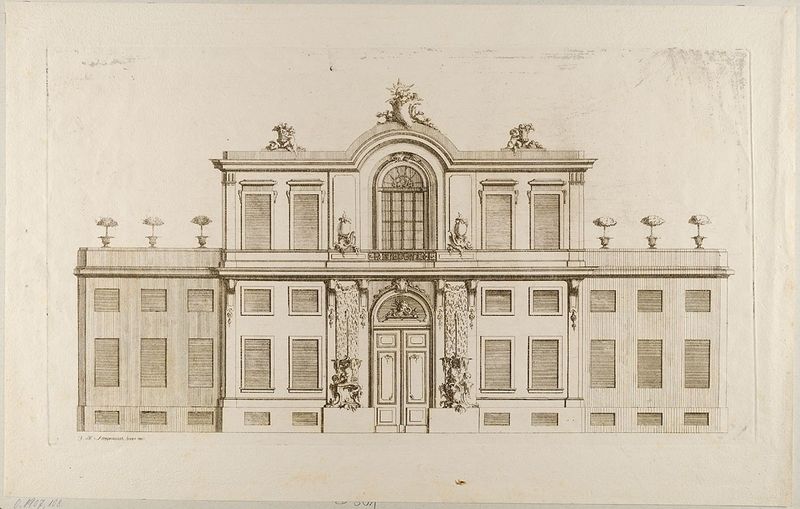
Titel: Wohnhaus, Blatt aus einer Folge von Fassaden von Wohn- und Gartenhäusern
Künstler: Johann Michael Hoppenhaupt
Standort: Hamburg
Institution: Museum für Kunst und Gewerbe Hamburg
Schlagwörter: fenster, säulen, tür, gebäude, haus, pflanzen, rokoko, papier, grafik, graphik, figuren, fotografie, photographie, wohnhaus, druckgraphik, druckgrafik, radierung, kapitell, topfpflanzen, putten, amoretten, rocaille, etagenhaus, style, reproduktionen, druckerzeugnisse, architekturdarstellungen, muschelwerk, wohngebäude, fassadendekorationen, ornamentstich, vorlageblätter